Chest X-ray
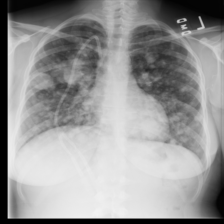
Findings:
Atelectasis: negative
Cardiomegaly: negative
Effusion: negative
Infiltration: negative
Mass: negative
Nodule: positive
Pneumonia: negative
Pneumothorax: negative
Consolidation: negative
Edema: negative
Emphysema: negative
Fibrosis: negative
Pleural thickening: negative
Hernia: negative